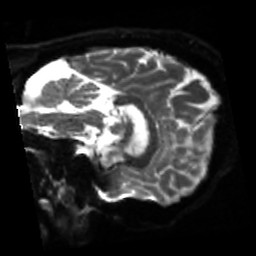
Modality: sbref
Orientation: sagittal
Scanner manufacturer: siemens
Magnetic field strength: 3 T
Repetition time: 4 s
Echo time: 0.0594 s